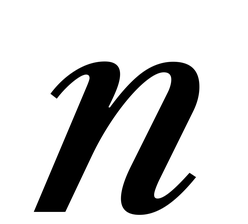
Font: LibreCaslonText-Italic_Medium_Italic